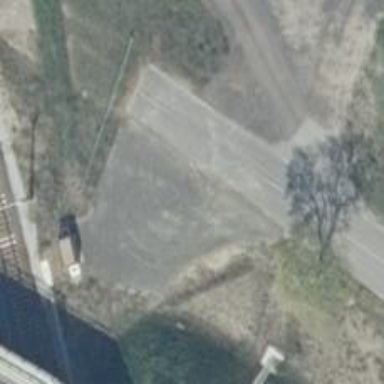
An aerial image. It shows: Asphalt track with grade 1 tracktype.